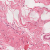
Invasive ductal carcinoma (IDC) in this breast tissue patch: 0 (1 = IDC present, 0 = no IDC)